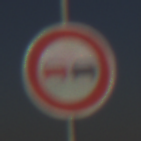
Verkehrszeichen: Ueberholverbot
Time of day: MorningAfternoon
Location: Outdoor (Nature)
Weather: Clear
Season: NotSpecified
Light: Natural